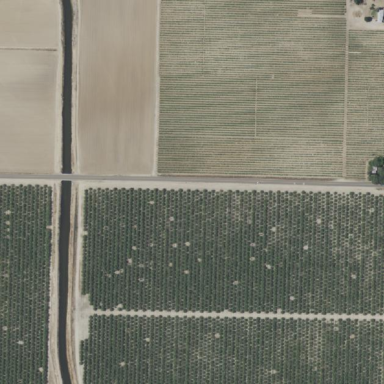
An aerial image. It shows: Almond orchard with rows of almond trees.